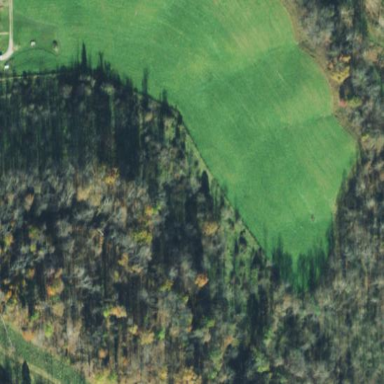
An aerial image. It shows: Serene woodland landscape.